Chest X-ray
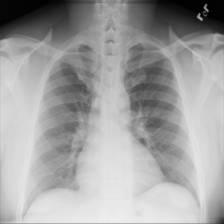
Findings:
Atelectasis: negative
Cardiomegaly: negative
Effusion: negative
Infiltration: negative
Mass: negative
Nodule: negative
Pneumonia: negative
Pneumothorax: negative
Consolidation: positive
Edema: negative
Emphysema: negative
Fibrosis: negative
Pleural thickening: negative
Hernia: negative